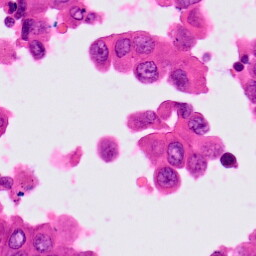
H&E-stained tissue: Lung